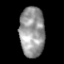
Tissue: skin
Cell type: Epithelial cells
Senescence score: 0.2266
Nuclear area (px): 1232
Mean DAPI intensity: 150.985